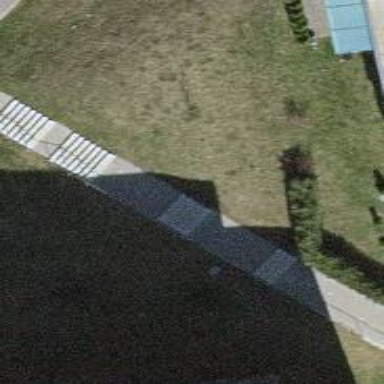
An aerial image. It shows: Road with steps.